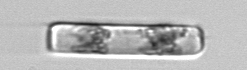
Label: Guinardia_delicatula